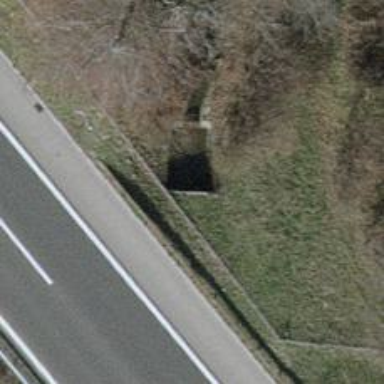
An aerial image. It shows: Tunnel.